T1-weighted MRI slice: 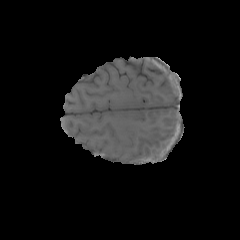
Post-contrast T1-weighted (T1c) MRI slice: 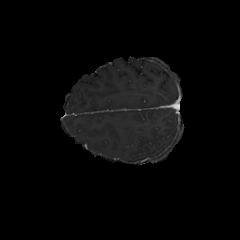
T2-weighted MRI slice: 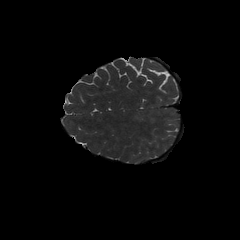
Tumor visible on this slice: no